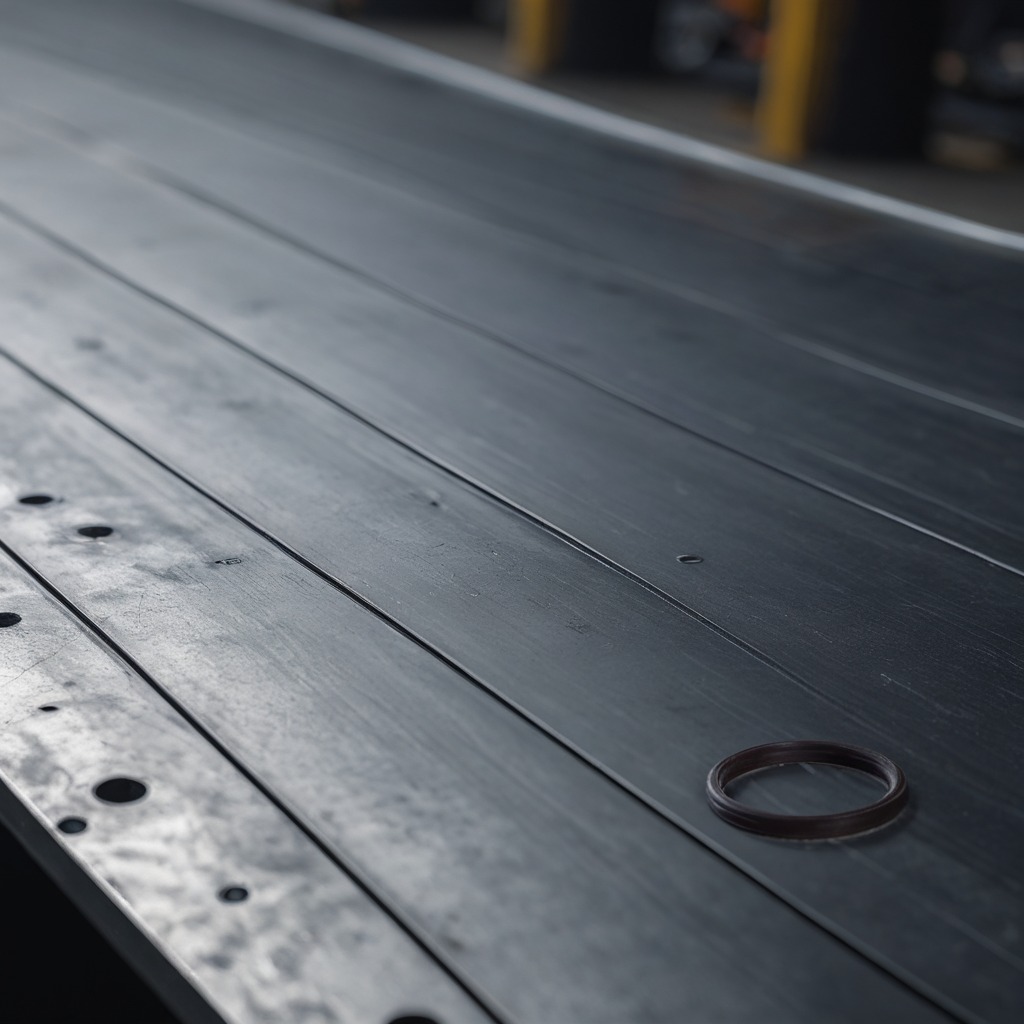
A rubber O-ring is lying on a cold steel table in a mining workshop.